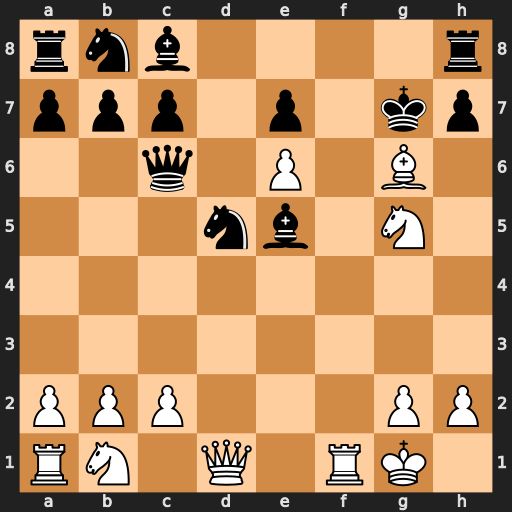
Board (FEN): rnb4r/ppp1p1kp/2q1P1B1/3nb1N1/8/8/PPP3PP/RN1Q1RK1
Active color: w
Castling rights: -
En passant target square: -
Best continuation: Rf7+ Kxg6 Qd3+